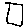
Label: square